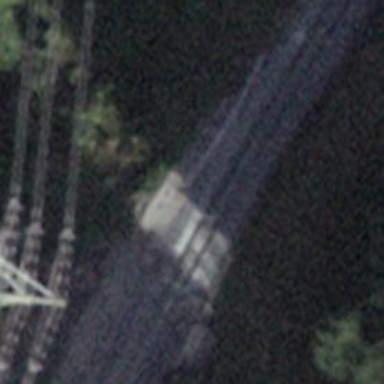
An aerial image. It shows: Narrow-gauge railway with 1 track. The tracks are electrified with contact line.